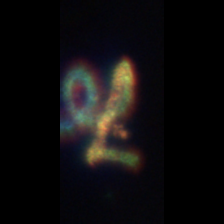
Taxon: Chaetoceros
Group: Diatoms